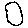
Label: circle